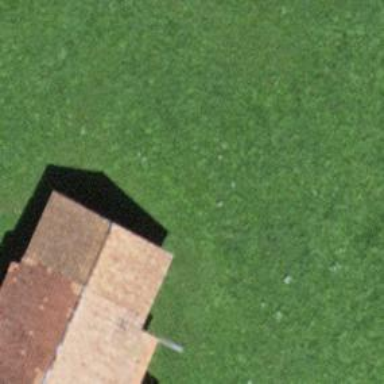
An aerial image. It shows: Rural barn.